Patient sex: M
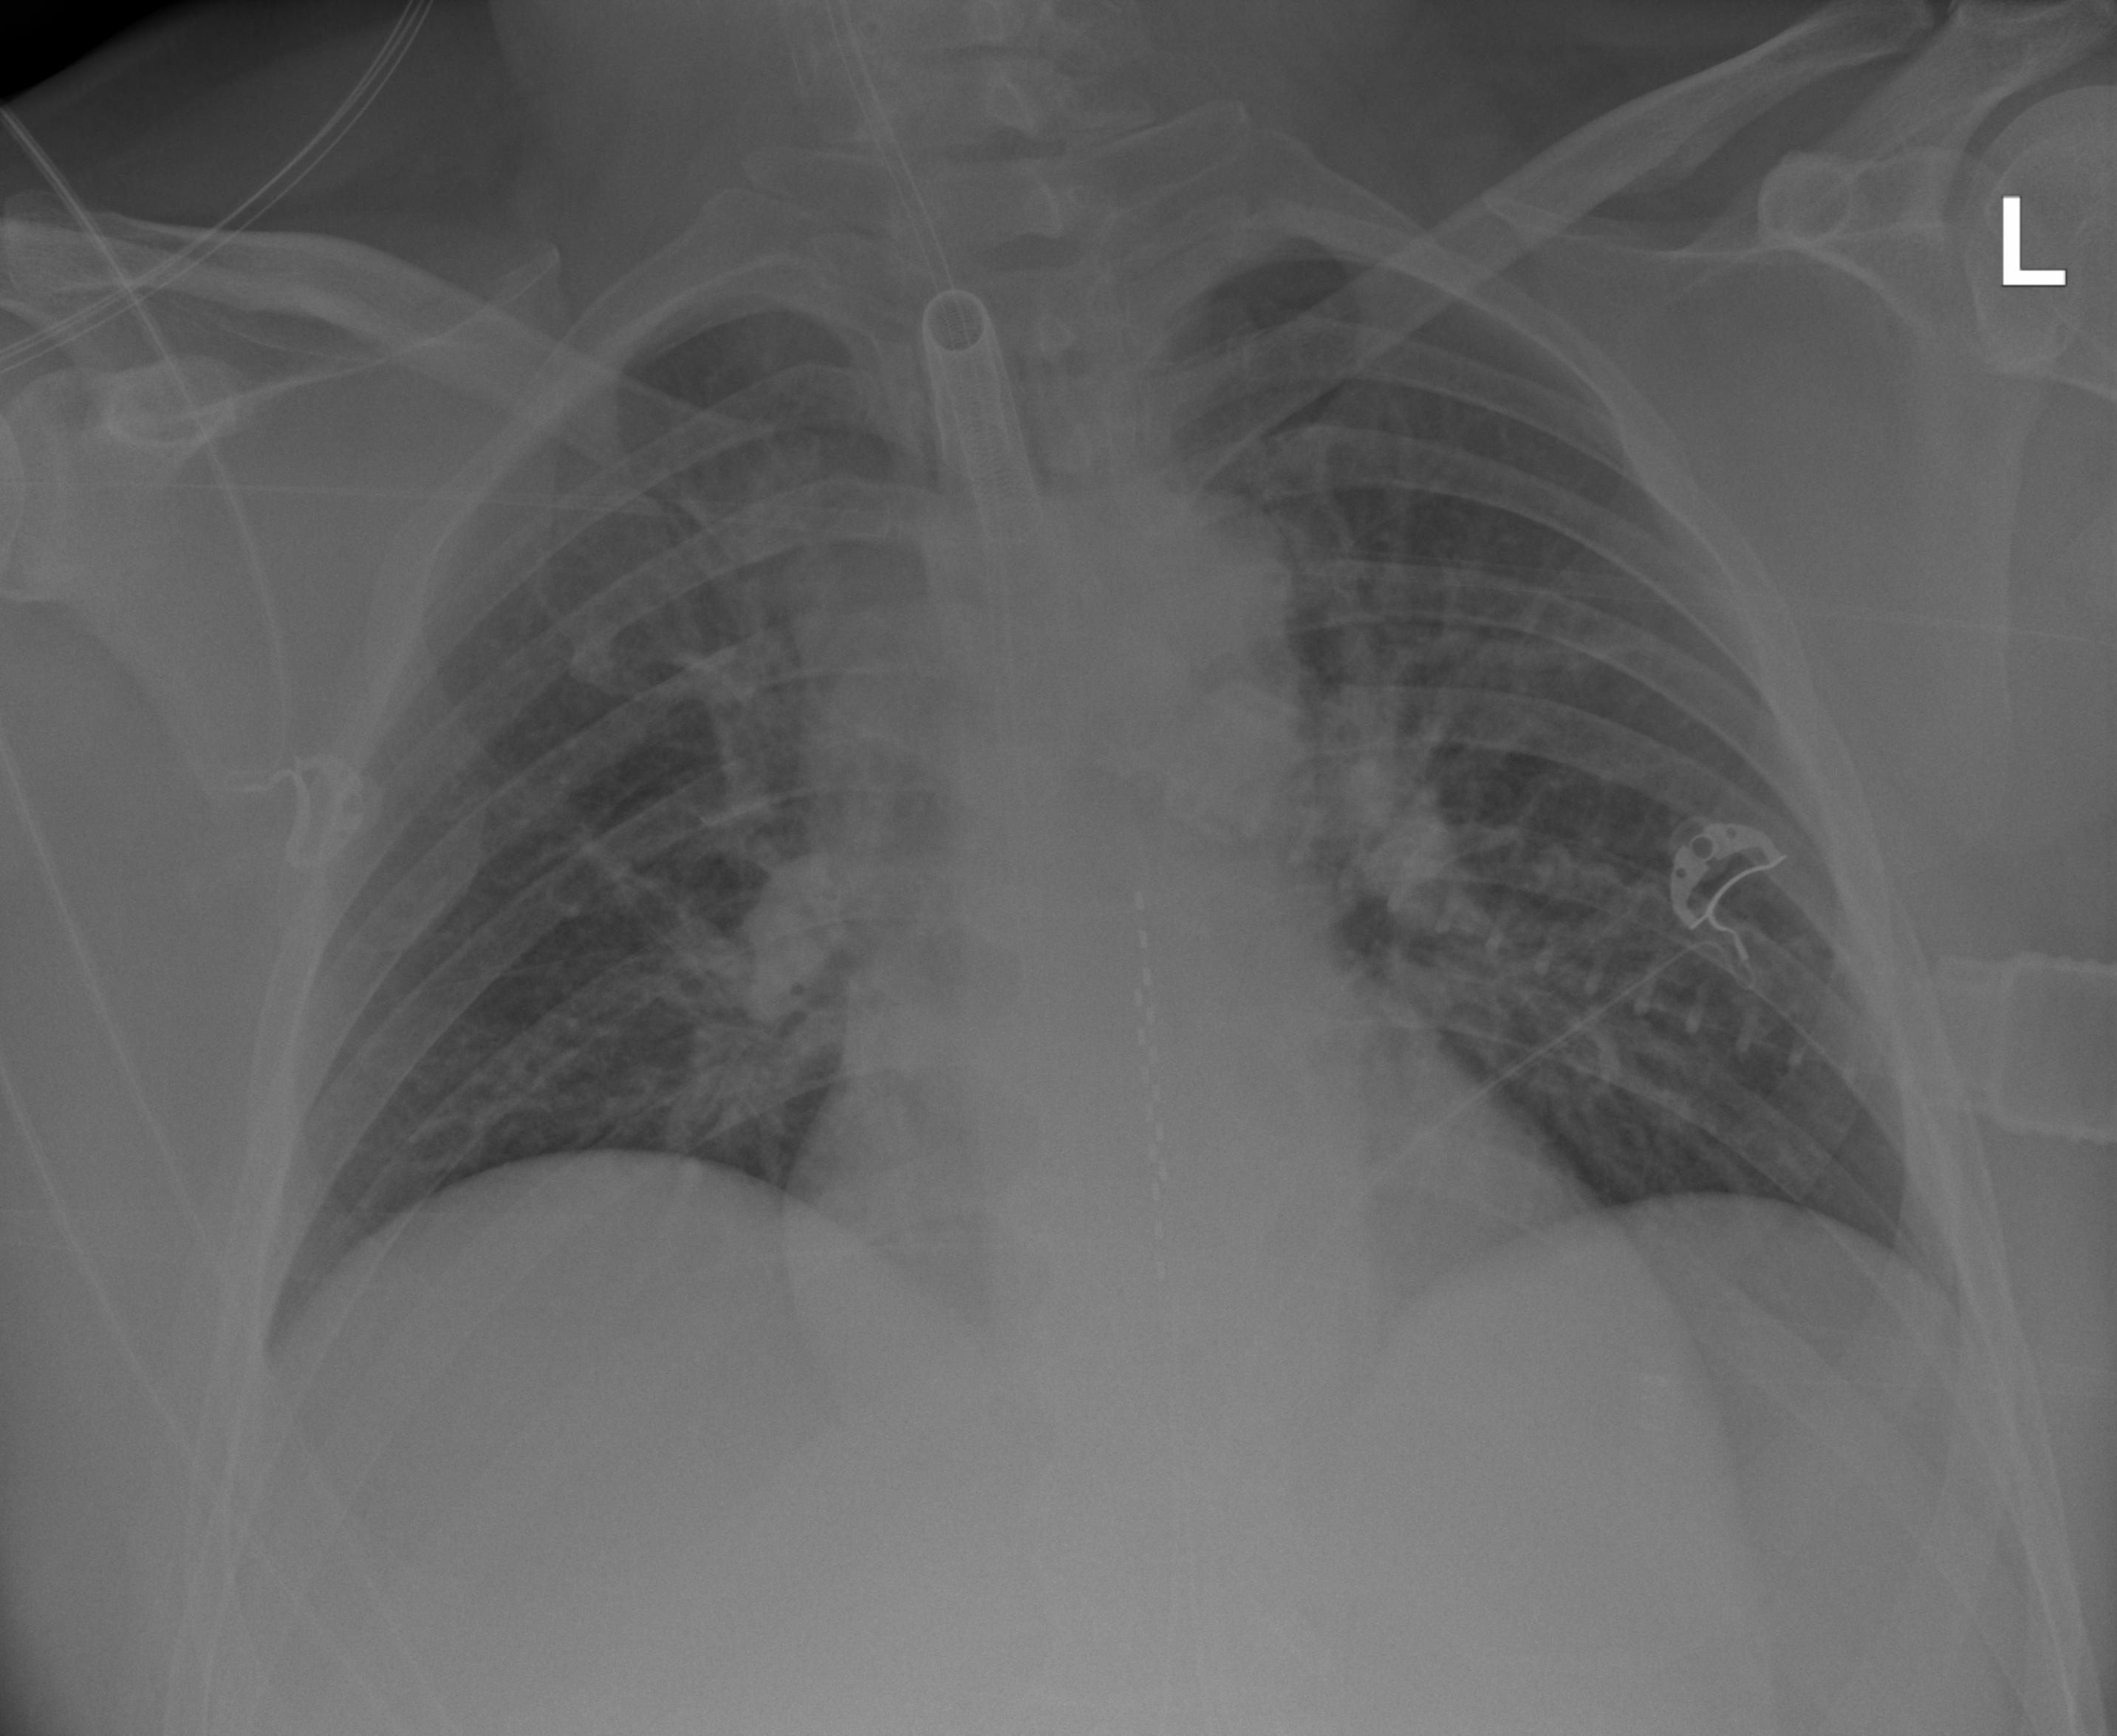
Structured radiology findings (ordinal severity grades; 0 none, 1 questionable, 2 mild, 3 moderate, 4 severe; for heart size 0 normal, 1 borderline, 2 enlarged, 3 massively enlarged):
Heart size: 1
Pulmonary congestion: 0
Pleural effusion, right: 0
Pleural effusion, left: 0
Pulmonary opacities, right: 0
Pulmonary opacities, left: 0
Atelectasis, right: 2
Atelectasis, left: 0